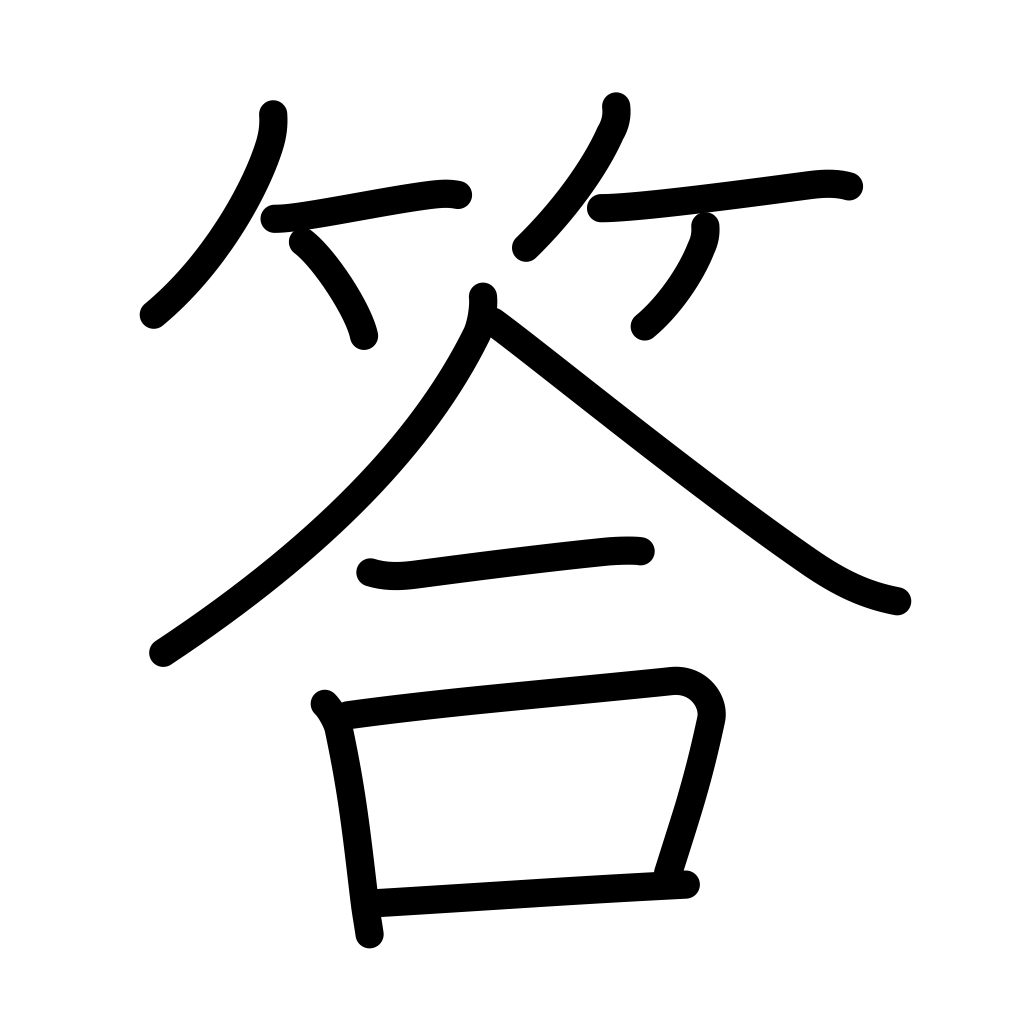
Meaning: solution, answer